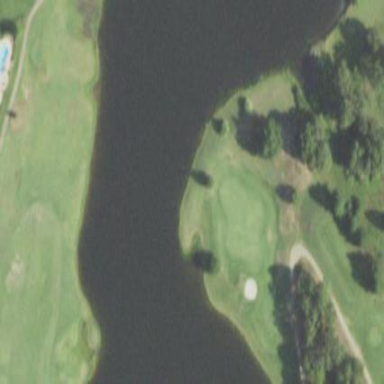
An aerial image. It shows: Water hazard on golf course.